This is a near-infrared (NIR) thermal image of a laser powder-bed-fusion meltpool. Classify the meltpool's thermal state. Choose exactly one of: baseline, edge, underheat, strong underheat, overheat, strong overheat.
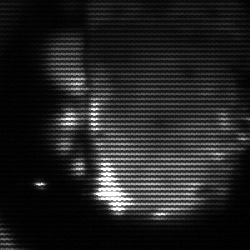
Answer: baseline